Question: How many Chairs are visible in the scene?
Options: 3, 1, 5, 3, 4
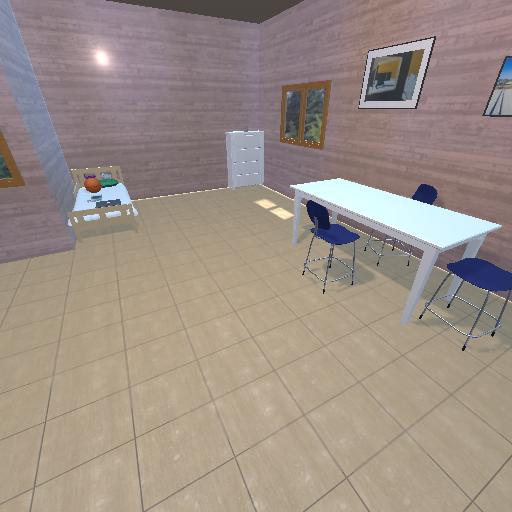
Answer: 3